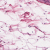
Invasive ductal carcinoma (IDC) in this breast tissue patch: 0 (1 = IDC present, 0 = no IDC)